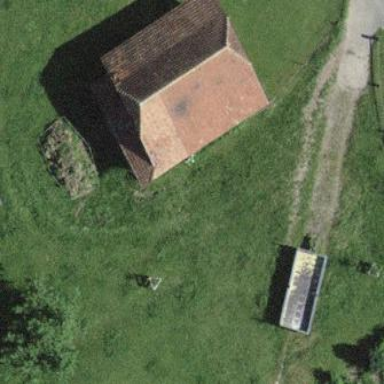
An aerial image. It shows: Barn.